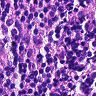
Metastatic tissue present: no